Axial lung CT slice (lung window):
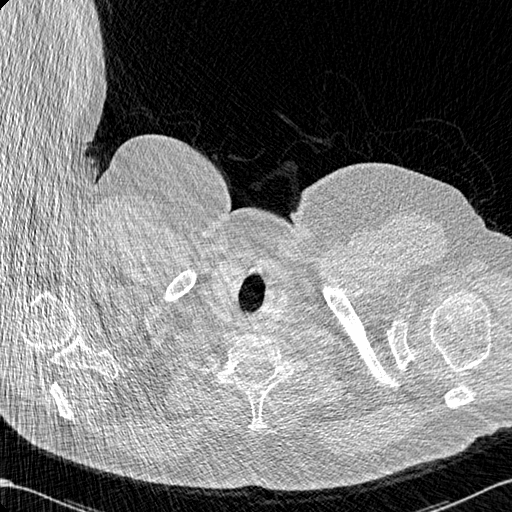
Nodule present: no